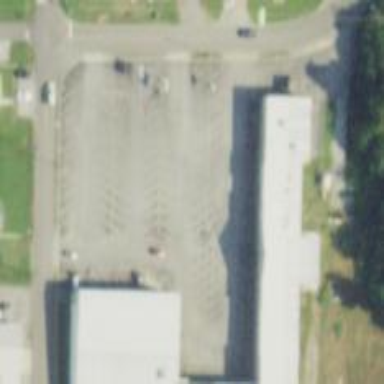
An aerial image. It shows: Mall building.